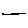
Label: line